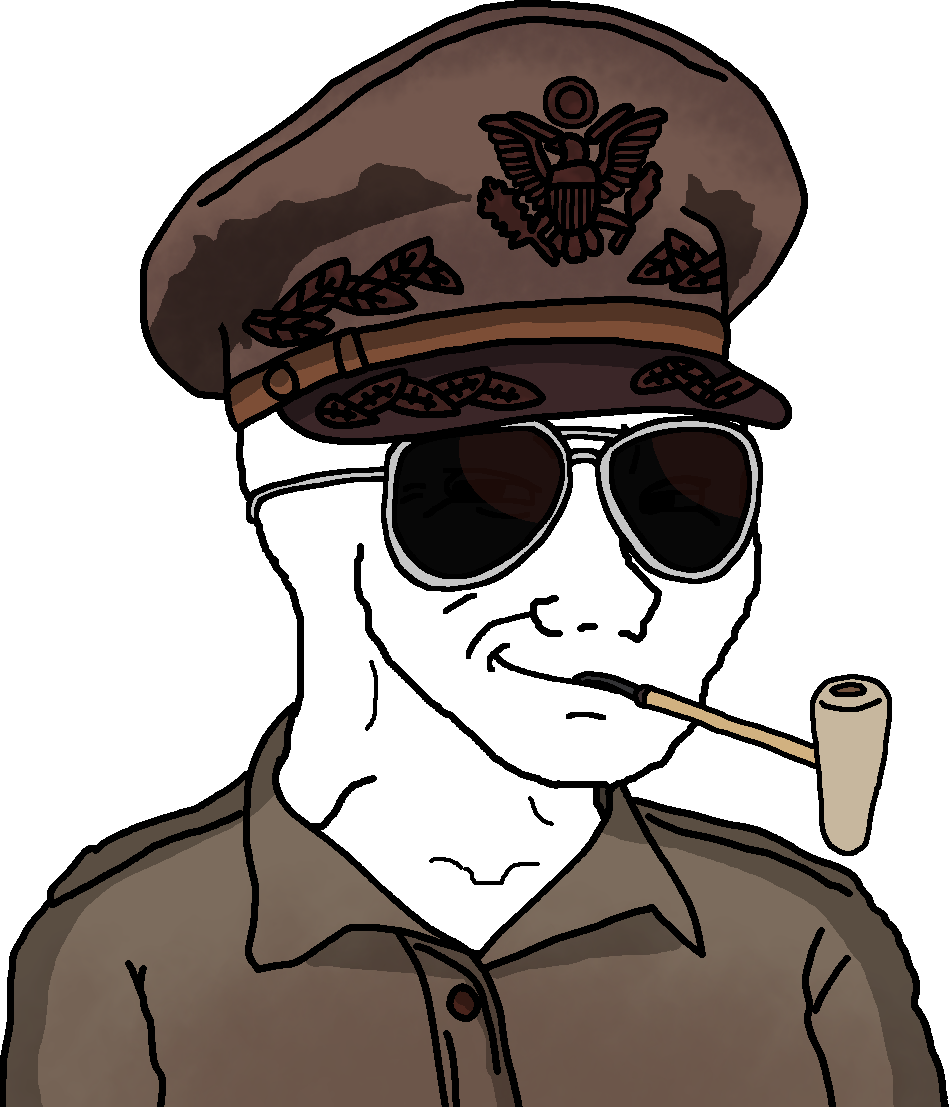
Label: 5_Smugjak